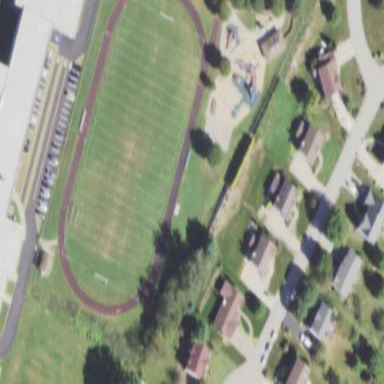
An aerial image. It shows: American football pitch for leisure and sport activities.